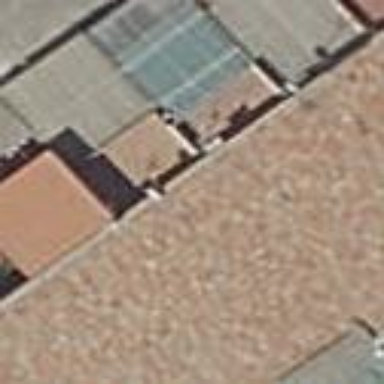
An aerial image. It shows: Terrace building.